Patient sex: F
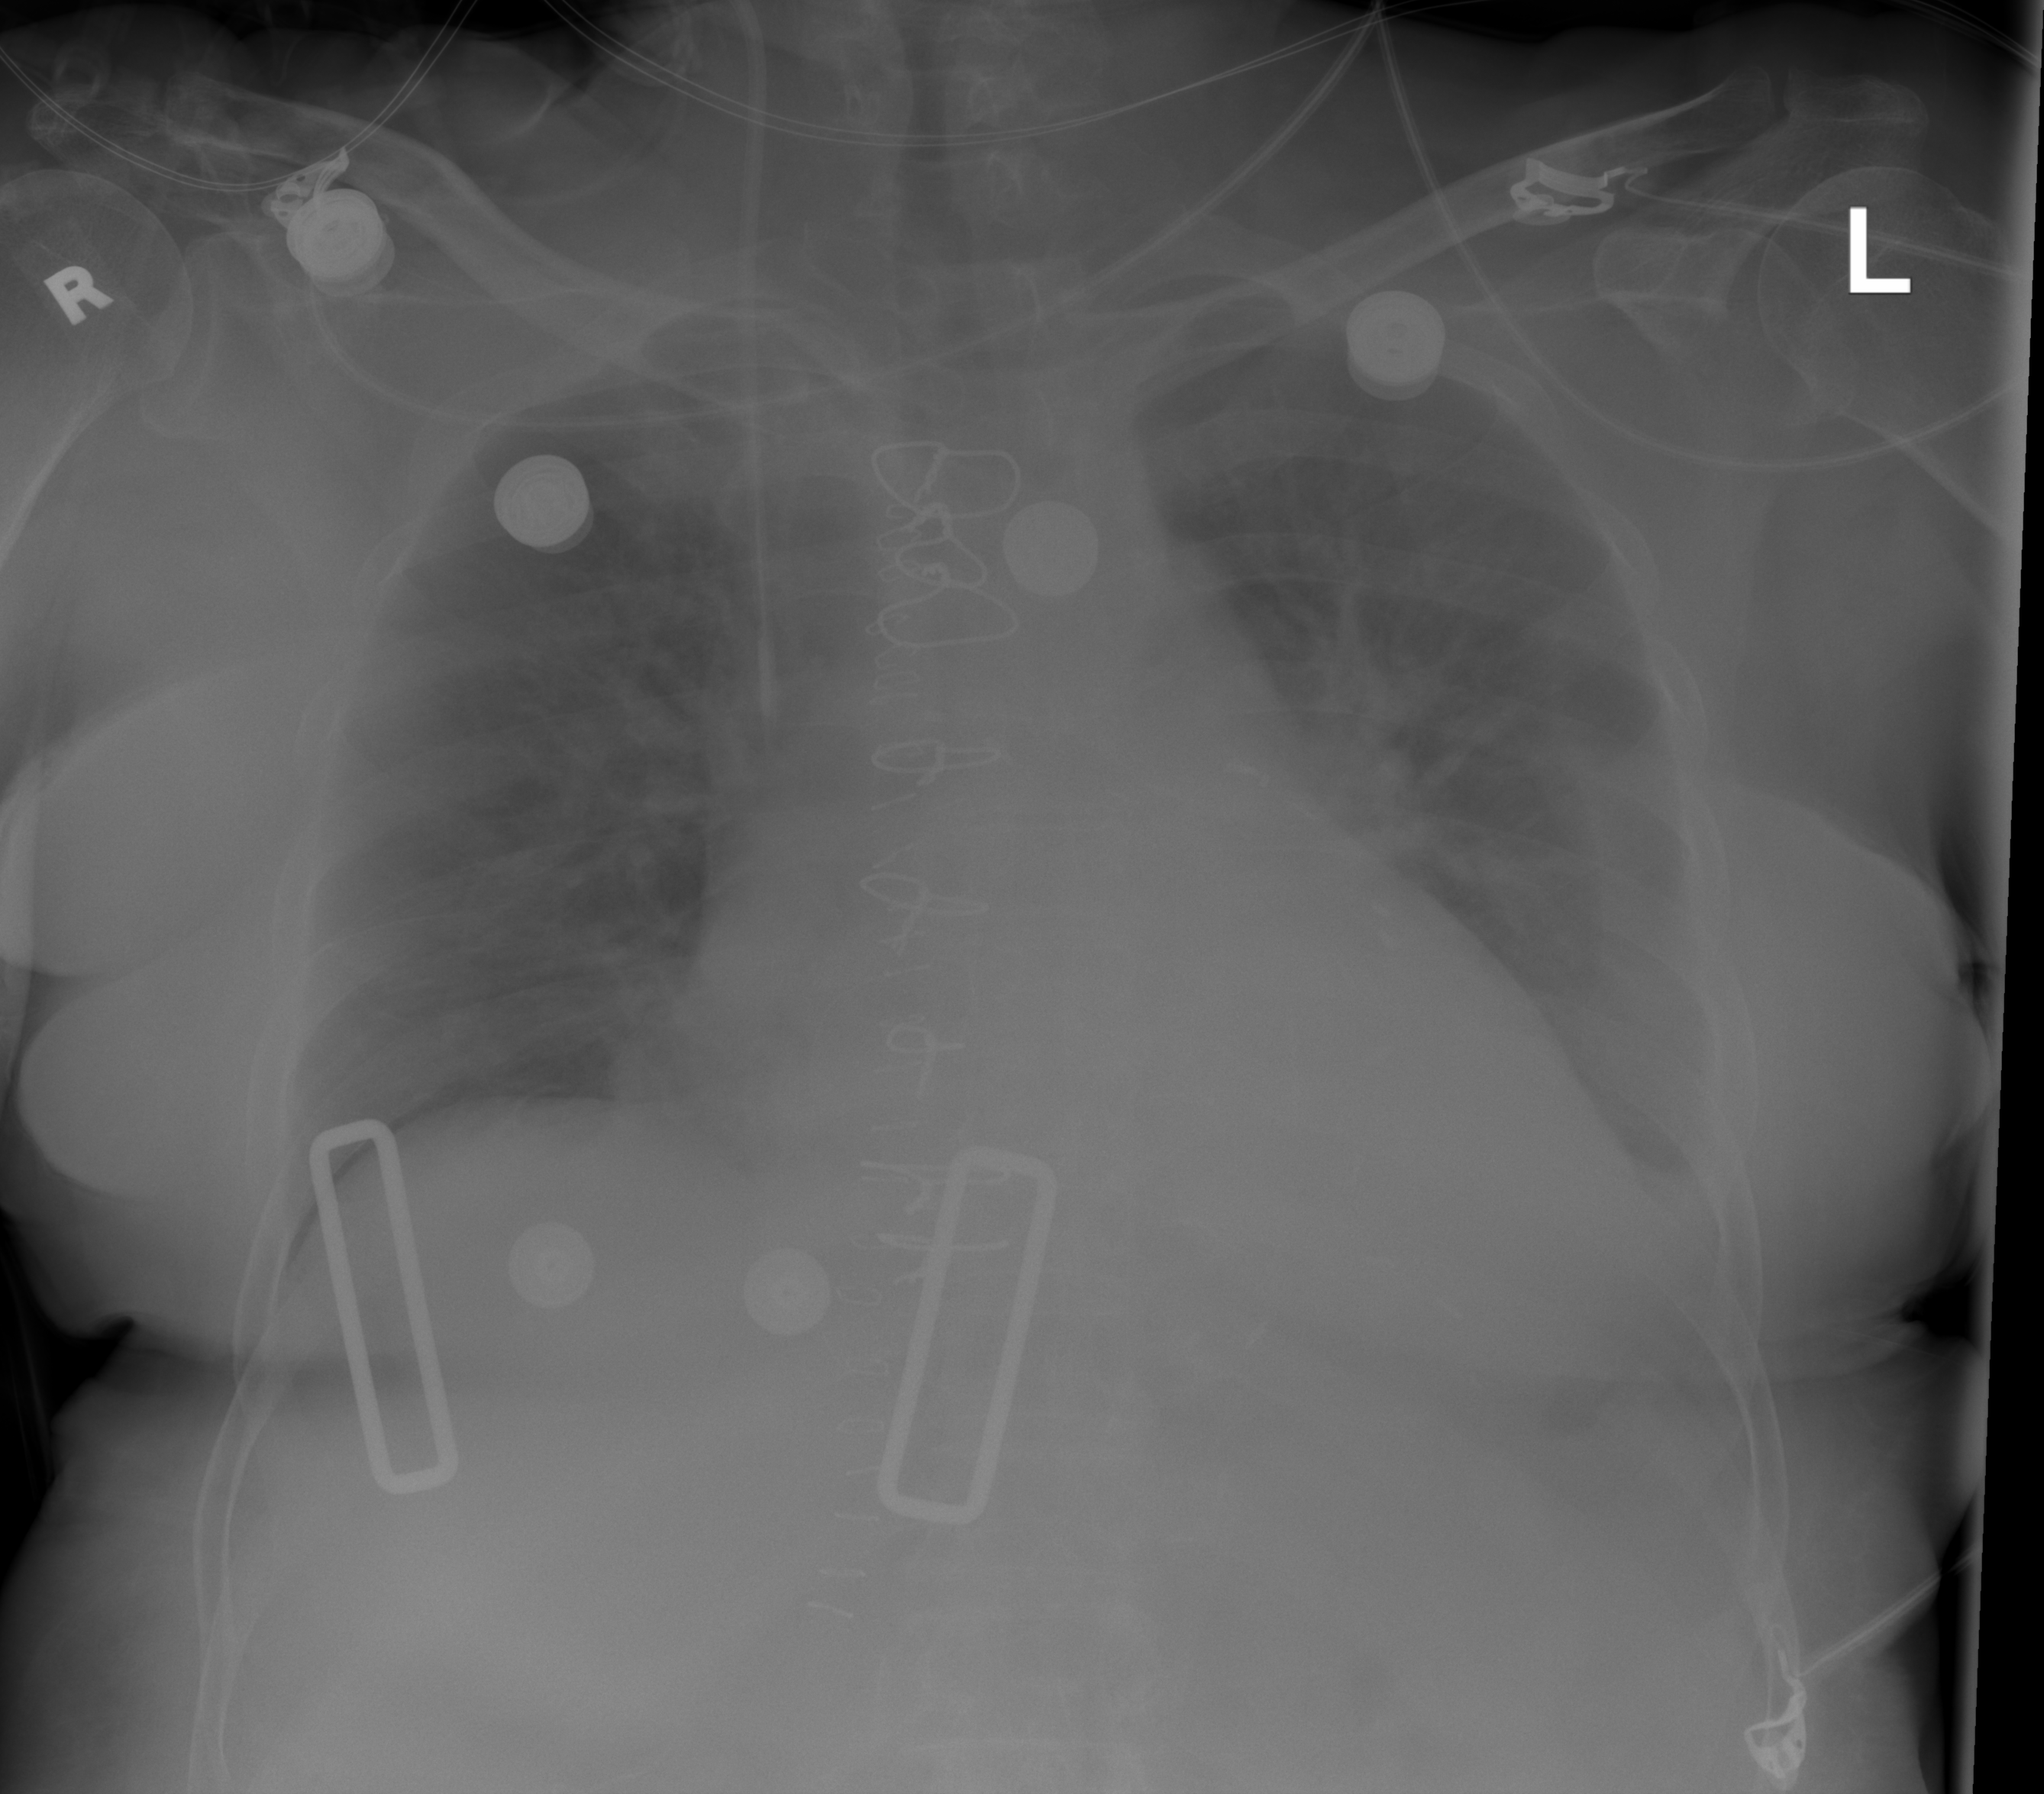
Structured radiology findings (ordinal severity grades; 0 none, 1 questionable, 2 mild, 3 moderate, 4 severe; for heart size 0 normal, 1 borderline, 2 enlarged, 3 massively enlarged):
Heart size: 2
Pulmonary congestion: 0
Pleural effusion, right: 0
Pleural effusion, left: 1
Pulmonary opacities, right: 0
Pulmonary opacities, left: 0
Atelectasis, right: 0
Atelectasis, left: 2